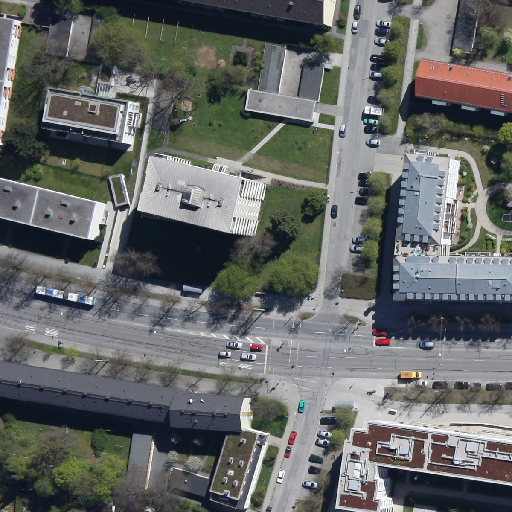
Referring expression: bikeway